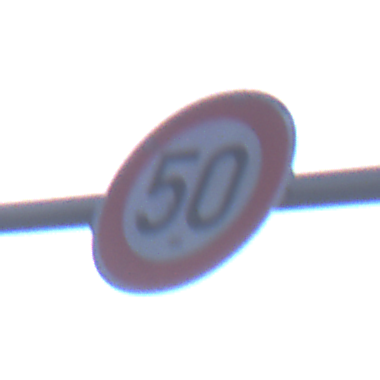
Verkehrszeichen: Geschwindigkeit50
Umgebung: Outdoor, Suburban
Tageszeit: SunriseSunset
Wetter: PartlyCloudy
Licht: Natural
Jahreszeit: NotSpecified
Kontrast: LowContrast